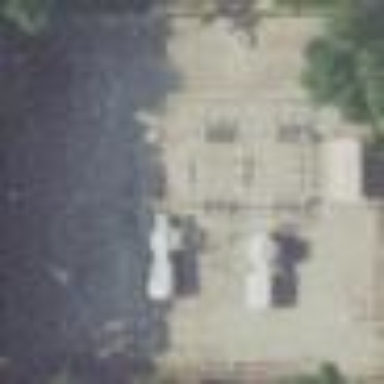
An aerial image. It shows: Power substation.